Question: i am trying to make an installer. Thw checkBox and button i have added has a white background.
how can i get rid of those white spaces?
'''
<Control Id="DesktopShortcutCheckBox" Type="CheckBox" X="80" Y="200" Width="290" Height="17" Property="INSTALLDESKTOPSHORTCUT"
CheckBoxValue="1" Text="Create a shortcut for this program on the desktop." />
<Control Id="Back" Type="PushButton" Text="Back" X="215" Y="243" Width="60" Height="17">
<Publish Event="NewDialog" Value="SecondDlg" />
</Control>
'''

thnx
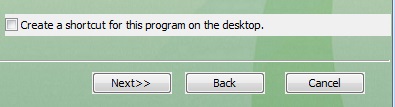
Answer: Unfortunately, the Windows Installer UI does not support transparent checkboxes. You have a few options:
1. Move the checkbox to a location that doesn't cover the background. For example, it is common to have a background in the install dialog, then a horizontal line at the bottom of the image then the buttons below the horizontal line. Putting the checkbox below the line with buttons looks good (looks standard) and can use the standard background color.
2. Make the checkbox control only as big as the checkbox itself then place static text next to the checkbox control with transparent background. This works but it means users must click the checkbox directly. Also, accelerator keys won't work which is an accessibility no-no. But it does look better.
3. Use an external UI handler to custom draw all your controls. This is easier with Burn in WiX v3.6+. The wixstdba UI can be customized using an XML "theme file". You can get a lot more custom UI than the standard Windows Installer UI supports.
It's all tradeoffs. Pick the one that works best for you.